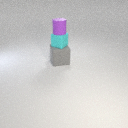
small cyan rubber cube below small purple rubber cylinder